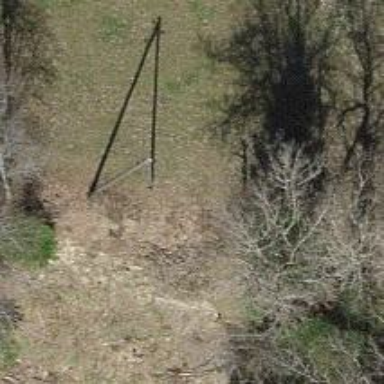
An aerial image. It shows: Power pole.